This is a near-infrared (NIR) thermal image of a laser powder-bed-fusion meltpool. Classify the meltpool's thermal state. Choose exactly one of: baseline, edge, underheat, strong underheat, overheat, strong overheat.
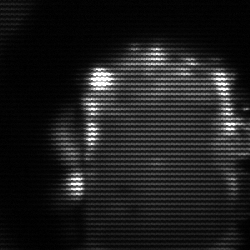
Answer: baseline